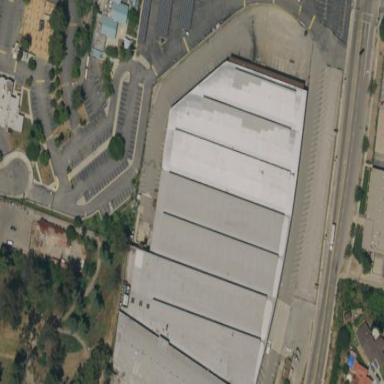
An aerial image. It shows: Warehouse.